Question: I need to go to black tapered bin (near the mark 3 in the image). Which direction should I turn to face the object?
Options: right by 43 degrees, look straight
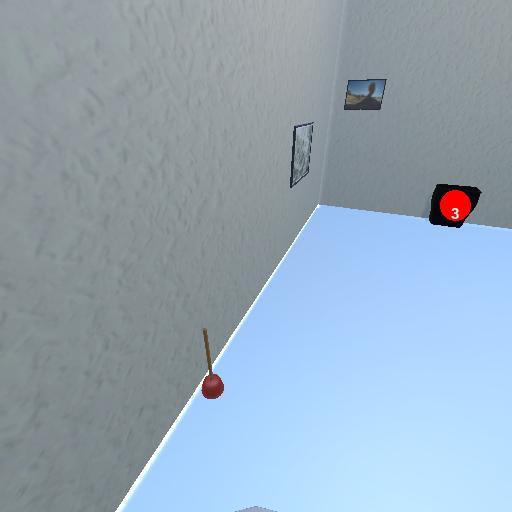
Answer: right by 43 degrees